Question: I hope this is not off-topic,
but I need to get these folders:
etc/yum and
etc/yum.repos.d

from a CentOS6.
Can anyone help me out here?
---
@ilent2:
I'm Sorry, I didn't express myself right.
I meant, I allready have yum installed on a RHEL6 system, but want the yum configuration from CentOS6. Is there any way, where I can download these files and folders??
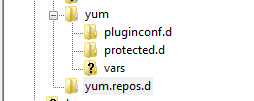
Answer: I've never used RHEL, but from what I understand CentOS offers a complete replacement of packages/binaries. Just installing the CentOS repositories onto your RHEL system and installing CentOS and RHEL packages would, as I understand, cause conflicts and possibly an unusable system (as long as you don't install the same binary from both repos, you should be right, perhaps disable the centos repo by default and only enable when you want to install a particular package).
That said, the following link might be useful, the author seems to want to achieve a similar task to you:
<URL>
The information in the first comment of the above link might be most useful to you.